Question:
Below is code for tab - account.This is third tab.
I have to go on tab but I am not able to identify
'''
<td class="buttons" nowrap="nowrap" title="Shows data of bank account"
onclick="document.forms[0].debbuttonpressed.value='CONTO';EmptyHiddenButtonValues('CONTO');;
document.forms[0].submit();" style="background-image:url(/images/reiter_unchecked_middle.gif);
background-repeat:repeat-x;cursor:pointer;" heigth="21">Account</td>
'''
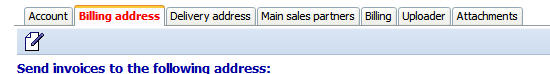
Answer: '''
//td[text()='Account']
'''
OR
'''
//td[@title='Shows data of bank account']
'''
This is working solution for above scenario